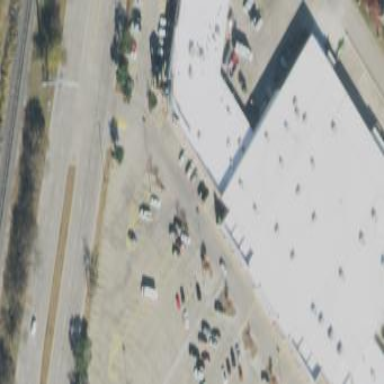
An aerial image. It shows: Retail building.